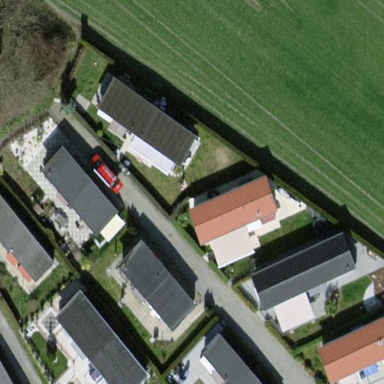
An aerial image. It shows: Static caravan.